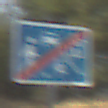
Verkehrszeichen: EndeVerkehrsberuhigterBereich
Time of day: MorningAfternoon
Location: Outdoor (Nature)
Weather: PartlyCloudy
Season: NotSpecified
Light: Natural